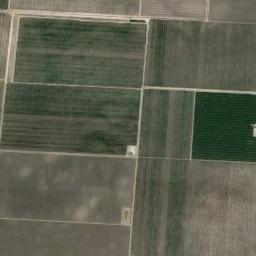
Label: rectangular_farmland